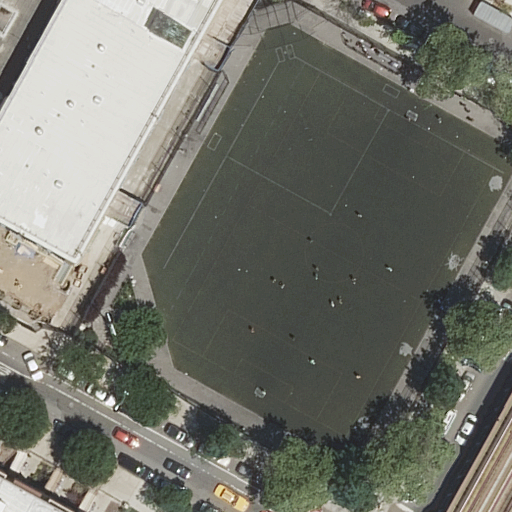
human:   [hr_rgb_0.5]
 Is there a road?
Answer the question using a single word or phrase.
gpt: yes

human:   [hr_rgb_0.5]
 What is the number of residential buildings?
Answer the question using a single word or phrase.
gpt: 4

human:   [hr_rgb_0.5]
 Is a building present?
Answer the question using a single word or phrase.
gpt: yes

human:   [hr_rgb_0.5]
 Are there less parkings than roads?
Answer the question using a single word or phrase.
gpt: yes

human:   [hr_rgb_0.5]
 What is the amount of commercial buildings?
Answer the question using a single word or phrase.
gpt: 0

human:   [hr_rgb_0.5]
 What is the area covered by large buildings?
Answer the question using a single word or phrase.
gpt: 1581m2

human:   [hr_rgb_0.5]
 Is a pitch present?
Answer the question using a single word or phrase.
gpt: yes

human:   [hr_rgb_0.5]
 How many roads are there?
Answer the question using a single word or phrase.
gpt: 3

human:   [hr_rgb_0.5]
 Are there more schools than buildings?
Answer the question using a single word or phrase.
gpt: no

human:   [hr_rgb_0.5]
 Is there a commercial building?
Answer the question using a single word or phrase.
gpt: no

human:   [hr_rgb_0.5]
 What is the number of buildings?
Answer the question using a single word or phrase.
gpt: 4

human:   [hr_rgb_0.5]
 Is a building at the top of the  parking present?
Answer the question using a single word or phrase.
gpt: yes

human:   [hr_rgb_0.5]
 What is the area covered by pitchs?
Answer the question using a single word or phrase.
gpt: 3m2

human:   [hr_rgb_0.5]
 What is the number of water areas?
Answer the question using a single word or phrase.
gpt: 0

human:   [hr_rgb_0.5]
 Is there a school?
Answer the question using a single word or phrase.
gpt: yes

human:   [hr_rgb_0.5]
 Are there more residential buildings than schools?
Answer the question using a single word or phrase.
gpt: yes

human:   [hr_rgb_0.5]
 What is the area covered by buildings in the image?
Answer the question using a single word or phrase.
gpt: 1661m2

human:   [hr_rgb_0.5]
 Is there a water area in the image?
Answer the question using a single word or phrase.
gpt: no

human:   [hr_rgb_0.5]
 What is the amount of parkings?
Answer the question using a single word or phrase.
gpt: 1

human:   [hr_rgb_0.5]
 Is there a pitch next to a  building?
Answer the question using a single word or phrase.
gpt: yes

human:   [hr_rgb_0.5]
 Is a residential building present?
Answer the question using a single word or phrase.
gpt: yes

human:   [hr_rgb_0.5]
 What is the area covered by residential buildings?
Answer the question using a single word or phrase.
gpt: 1661m2

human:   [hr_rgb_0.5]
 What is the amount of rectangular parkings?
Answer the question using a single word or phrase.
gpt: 1

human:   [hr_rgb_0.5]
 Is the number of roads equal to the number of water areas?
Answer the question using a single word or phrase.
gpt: no

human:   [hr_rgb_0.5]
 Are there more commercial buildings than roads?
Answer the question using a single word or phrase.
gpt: no

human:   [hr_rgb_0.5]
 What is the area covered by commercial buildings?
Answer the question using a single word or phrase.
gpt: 0m2

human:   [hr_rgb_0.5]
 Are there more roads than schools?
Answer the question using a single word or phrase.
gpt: yes

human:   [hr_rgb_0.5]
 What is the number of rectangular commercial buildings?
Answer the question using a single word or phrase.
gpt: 0

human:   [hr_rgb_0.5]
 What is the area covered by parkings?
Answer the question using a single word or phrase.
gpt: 187m2

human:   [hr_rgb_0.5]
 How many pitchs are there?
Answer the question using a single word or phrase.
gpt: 1

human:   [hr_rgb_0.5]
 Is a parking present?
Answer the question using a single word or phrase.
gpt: yes

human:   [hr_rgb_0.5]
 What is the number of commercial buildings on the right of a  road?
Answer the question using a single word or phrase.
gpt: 0

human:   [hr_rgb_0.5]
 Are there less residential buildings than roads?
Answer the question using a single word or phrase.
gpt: no

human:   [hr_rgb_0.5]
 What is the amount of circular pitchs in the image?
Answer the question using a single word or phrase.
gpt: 0

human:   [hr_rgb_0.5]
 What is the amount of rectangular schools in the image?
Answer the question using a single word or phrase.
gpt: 1

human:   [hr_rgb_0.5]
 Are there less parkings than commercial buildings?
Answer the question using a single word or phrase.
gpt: no

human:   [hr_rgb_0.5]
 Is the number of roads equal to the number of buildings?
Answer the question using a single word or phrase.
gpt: no

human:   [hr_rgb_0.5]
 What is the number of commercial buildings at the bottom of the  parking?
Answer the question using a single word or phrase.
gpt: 0

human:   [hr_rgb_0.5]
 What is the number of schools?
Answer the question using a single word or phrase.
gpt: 1

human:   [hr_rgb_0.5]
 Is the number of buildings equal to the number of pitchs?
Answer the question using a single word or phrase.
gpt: no

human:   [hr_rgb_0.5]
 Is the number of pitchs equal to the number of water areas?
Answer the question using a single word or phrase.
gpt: no

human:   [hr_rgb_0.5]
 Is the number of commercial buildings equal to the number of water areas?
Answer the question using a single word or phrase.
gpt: yes

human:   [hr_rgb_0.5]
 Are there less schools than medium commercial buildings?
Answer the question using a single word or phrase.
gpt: no

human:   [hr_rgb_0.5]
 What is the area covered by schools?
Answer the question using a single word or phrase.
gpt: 1581m2

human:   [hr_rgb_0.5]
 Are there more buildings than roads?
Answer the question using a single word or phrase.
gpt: yes

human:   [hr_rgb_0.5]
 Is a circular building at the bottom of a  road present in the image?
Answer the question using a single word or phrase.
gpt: no

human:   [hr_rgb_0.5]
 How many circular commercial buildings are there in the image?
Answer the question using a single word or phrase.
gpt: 0

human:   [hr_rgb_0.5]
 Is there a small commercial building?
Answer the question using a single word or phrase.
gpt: no

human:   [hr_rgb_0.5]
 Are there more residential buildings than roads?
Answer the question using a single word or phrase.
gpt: yes

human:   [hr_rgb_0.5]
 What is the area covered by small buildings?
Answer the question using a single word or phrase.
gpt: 79m2

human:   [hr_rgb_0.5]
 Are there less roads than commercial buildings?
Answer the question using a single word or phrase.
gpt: no

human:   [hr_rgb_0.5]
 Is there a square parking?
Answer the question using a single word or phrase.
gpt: no

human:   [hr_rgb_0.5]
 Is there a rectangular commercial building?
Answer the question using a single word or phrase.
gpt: no

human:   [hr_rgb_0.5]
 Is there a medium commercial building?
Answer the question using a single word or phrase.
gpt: no

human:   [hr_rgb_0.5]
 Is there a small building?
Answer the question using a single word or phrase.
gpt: yes

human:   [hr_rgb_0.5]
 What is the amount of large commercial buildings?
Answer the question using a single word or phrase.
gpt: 0

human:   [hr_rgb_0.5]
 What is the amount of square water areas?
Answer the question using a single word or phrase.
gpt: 0

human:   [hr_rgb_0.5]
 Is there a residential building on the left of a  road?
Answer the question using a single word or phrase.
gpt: yes

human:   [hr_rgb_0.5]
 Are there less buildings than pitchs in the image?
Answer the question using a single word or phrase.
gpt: no

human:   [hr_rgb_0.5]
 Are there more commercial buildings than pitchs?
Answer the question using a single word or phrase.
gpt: no

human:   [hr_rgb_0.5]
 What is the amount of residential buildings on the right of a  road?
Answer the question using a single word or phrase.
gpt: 0

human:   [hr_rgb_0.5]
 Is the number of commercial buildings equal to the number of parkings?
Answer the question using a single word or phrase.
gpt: no

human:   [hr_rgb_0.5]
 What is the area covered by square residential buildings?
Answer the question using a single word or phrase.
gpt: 0m2

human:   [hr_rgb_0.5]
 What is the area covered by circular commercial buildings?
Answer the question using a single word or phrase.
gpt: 0m2